Question: I am using grunt/watch for the first time:
My Gruntfile.js is configured as follows:
module.exports = function(grunt) {
'''
// Project configuration.
grunt.initConfig({
pkg: grunt.file.readJSON('package.json'),
watch: {
all: {
options: {
livereload: true
},
files: ['**/*.gsp,**/.css']
}
}
});
// Load the plugin that provides the "uglify" task.
grunt.loadNpmTasks('grunt-contrib-watch');
};
'''
The problem i am facing is when i run the watch task to check only css or gsp file type like 'files: ['**/.css']' or 'files: ['**/.gsp']' it works fine and detects changes in the files but when i try to watch them both 'files: ['**/*.gsp,**/.css']', it doesn't detect any changes .

Any insight will be helpful..Thanks in advance!
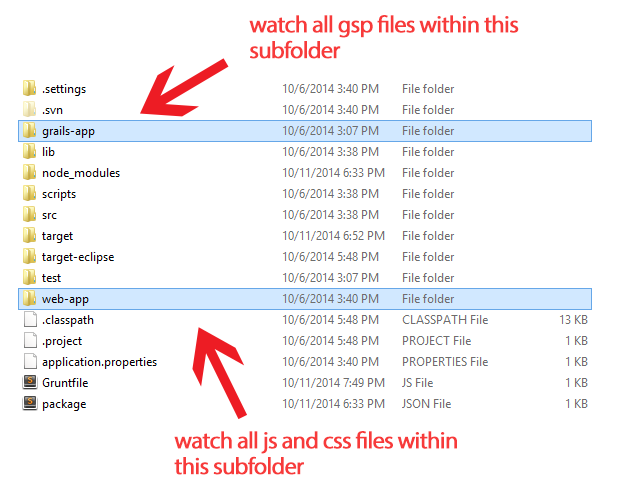
Answer: The best syntax will be:
'files: ['./{,*/}*.{gsp,css}']'
As you can see grunt accepts arrays of extensions
Ok, bassed in your edit, this should be the best solution
'''
files: ['./grails-app/{,*/}*.gsp',
'./web-app/{,*/}*.{css,gsp}']
'''